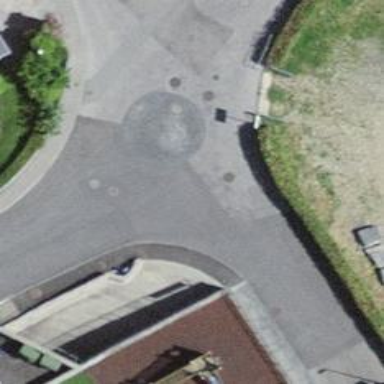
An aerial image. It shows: Mini roundabout on the road.